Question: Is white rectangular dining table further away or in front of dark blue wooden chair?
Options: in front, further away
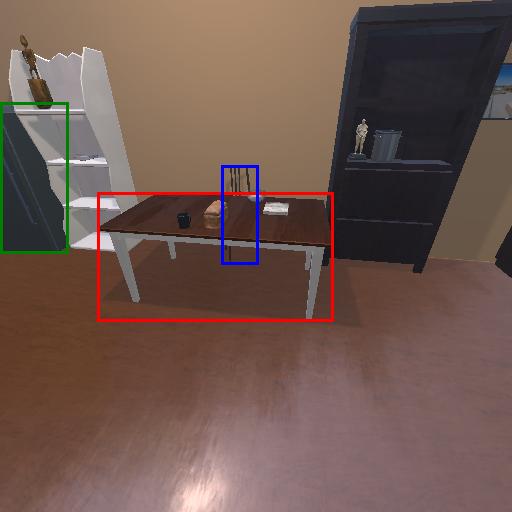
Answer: in front